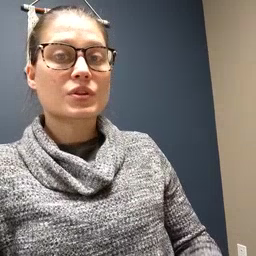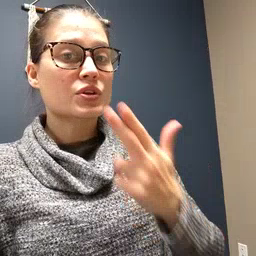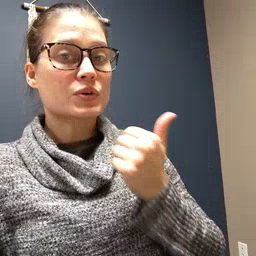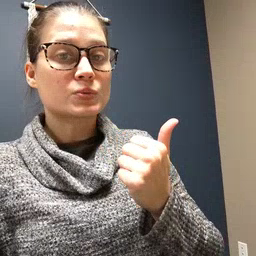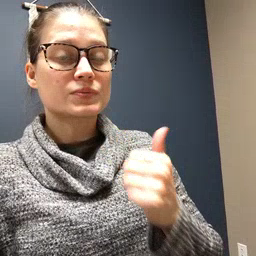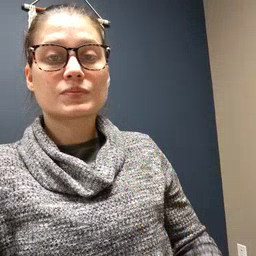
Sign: cute